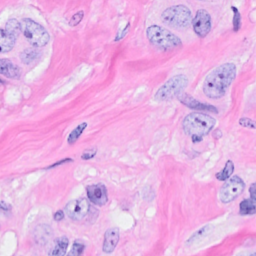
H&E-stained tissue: Breast